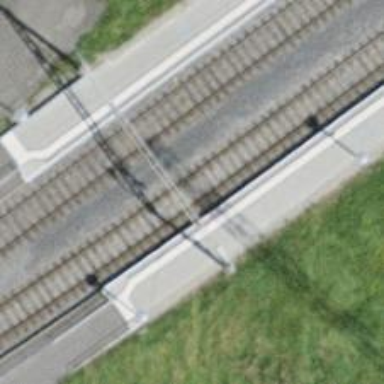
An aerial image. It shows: Single-track electrified railway siding with contact line for service.